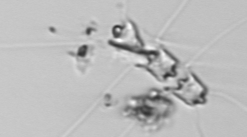
Label: Chaetoceros_didymus